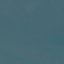
Land use / land cover class: SeaLake